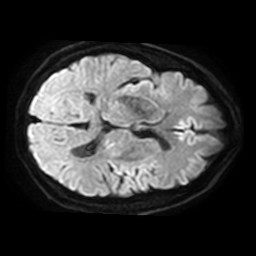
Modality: TRACE
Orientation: axial
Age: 70
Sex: male
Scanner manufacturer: philips
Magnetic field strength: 3 T
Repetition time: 3.932 s
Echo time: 0.06069 s